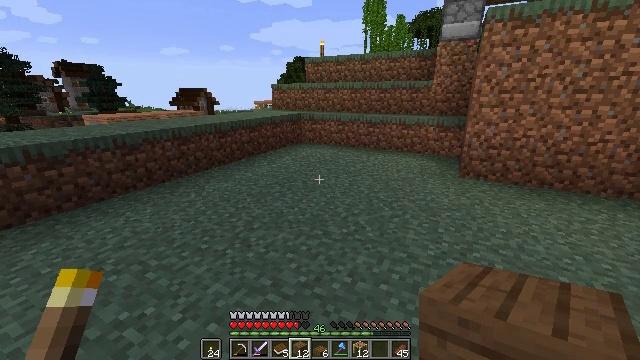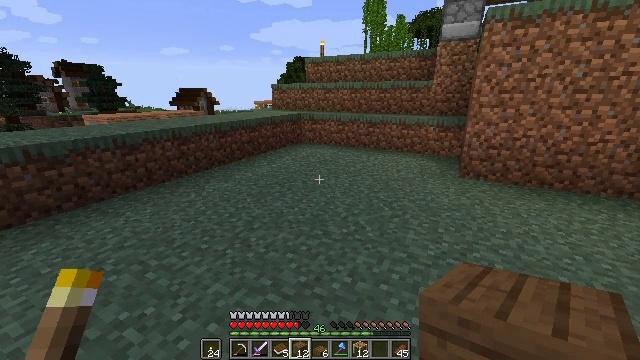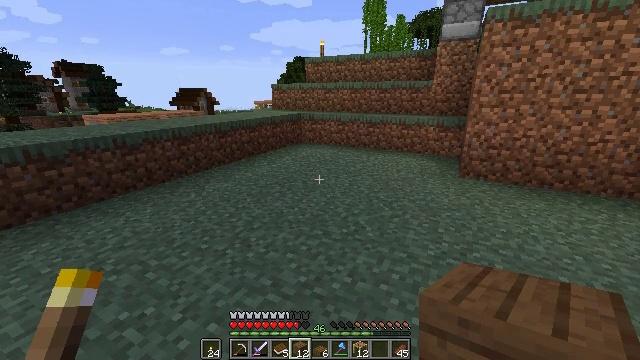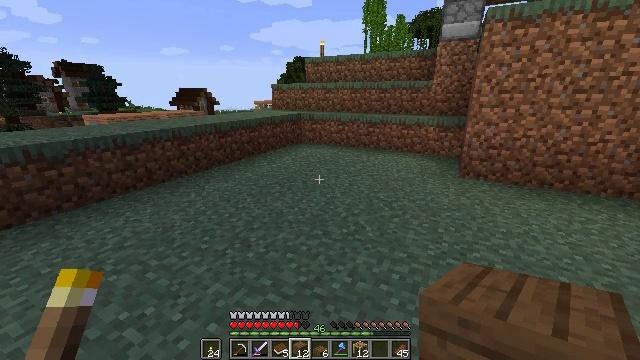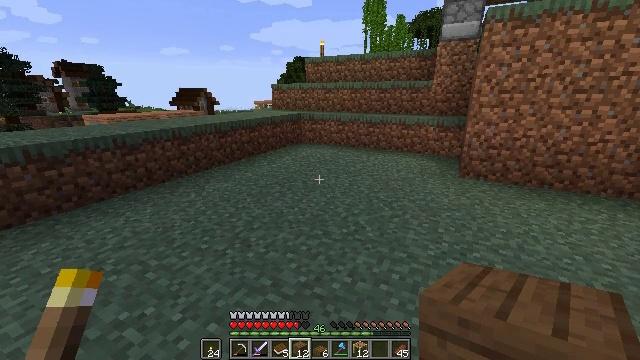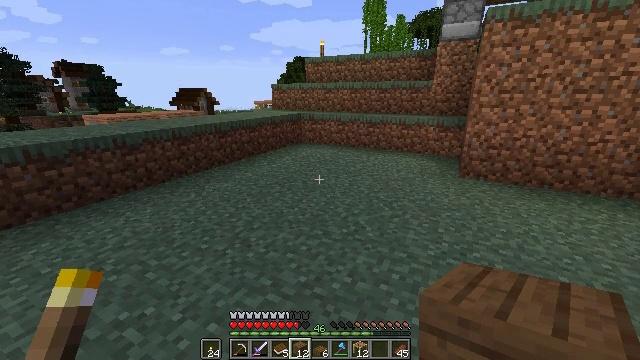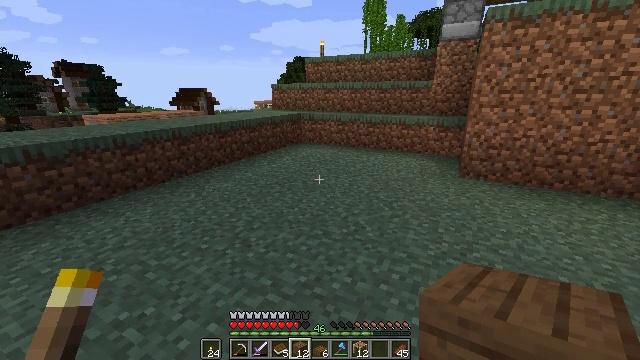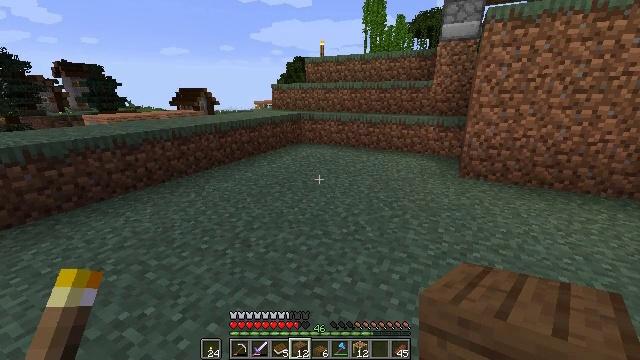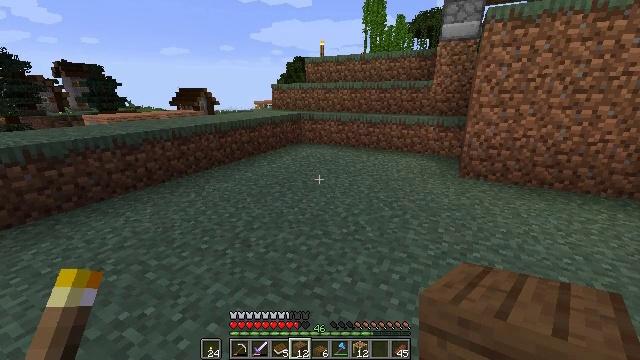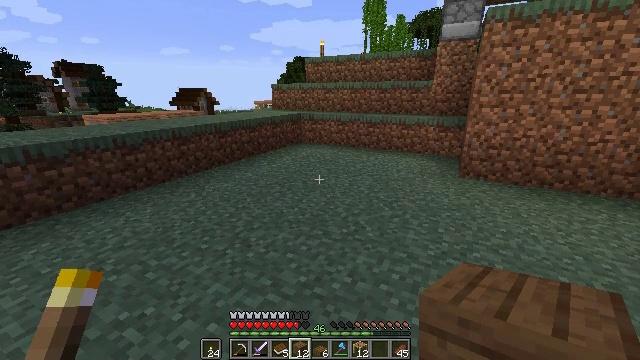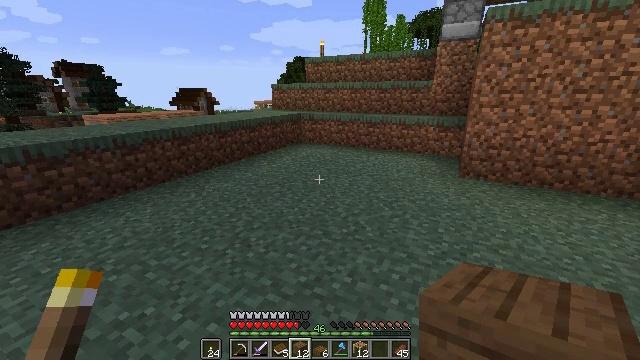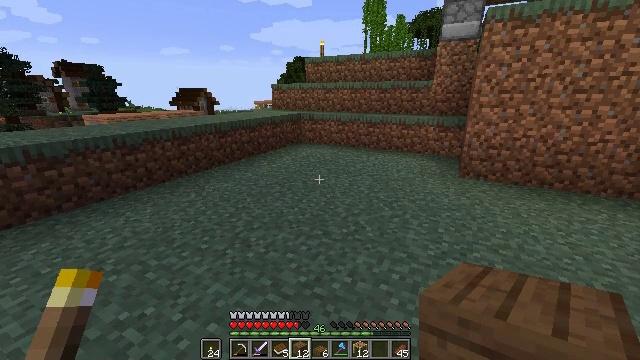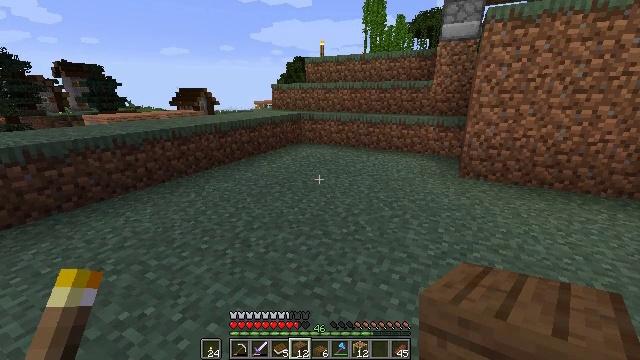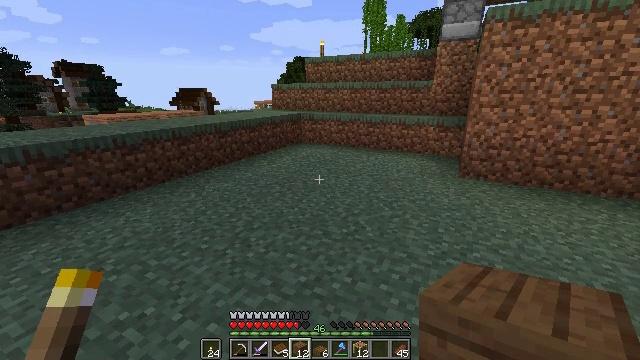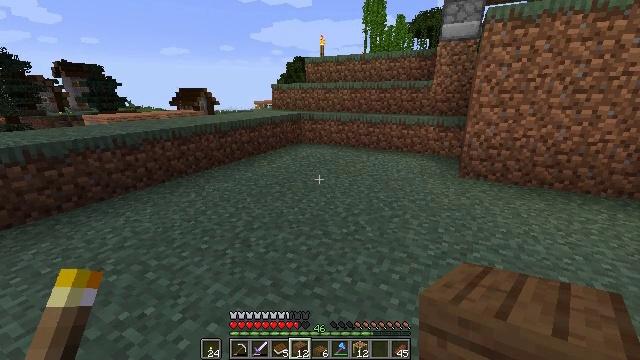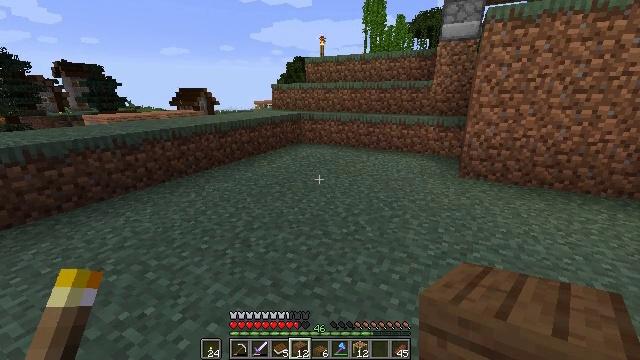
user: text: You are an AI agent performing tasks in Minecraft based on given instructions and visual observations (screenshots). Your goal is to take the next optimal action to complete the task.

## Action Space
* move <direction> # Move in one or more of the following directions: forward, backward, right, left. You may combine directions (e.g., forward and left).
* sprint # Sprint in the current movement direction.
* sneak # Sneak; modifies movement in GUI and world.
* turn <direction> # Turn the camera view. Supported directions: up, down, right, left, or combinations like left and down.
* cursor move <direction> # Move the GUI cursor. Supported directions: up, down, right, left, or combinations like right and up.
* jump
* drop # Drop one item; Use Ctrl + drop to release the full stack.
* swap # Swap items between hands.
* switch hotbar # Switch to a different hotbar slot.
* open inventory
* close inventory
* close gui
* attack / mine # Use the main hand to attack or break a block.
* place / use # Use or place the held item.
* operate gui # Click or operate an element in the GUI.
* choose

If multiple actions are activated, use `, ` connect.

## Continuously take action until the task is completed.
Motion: motion action
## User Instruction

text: Open the crafting table to craft a spruce fence gate.
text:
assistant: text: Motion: no_op
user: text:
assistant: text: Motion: no_op
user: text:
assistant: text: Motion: no_op
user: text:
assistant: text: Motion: no_op
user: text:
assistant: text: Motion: no_op
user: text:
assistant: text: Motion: no_op
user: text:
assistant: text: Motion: no_op
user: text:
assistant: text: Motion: no_op
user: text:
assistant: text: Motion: no_op
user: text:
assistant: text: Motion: no_op
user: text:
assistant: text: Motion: no_op
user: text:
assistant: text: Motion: no_op
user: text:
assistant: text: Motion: no_op
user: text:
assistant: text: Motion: no_op
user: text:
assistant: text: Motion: no_op
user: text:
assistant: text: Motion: no_op
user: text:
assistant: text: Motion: no_op
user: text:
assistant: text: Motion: no_op
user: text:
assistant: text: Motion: no_op
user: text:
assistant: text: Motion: no_op
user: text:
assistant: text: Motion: no_op
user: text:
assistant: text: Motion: no_op
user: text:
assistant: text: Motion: no_op
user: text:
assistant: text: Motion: no_op
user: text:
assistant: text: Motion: no_op
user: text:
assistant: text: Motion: no_op
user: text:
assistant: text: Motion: no_op
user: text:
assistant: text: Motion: no_op
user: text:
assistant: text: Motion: no_op
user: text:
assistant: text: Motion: no_op